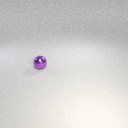
small purple metal sphere